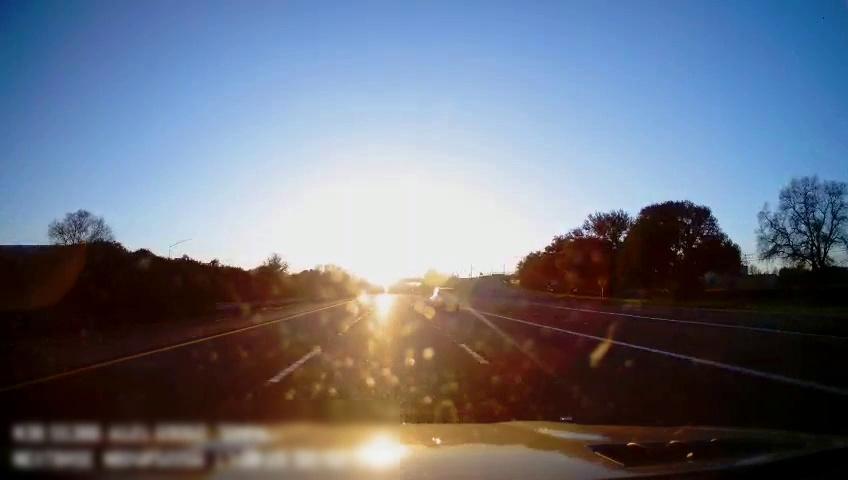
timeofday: Day
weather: Sunny
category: Drivable Space
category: Vehicles | SUV
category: Lanes | Alternate Lane
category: Lanes | Current Lane
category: Lanes | Current Lane
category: Lanes | Alternate Lane
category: Lanes | Alternate Lane
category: Traffic | Signs